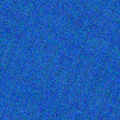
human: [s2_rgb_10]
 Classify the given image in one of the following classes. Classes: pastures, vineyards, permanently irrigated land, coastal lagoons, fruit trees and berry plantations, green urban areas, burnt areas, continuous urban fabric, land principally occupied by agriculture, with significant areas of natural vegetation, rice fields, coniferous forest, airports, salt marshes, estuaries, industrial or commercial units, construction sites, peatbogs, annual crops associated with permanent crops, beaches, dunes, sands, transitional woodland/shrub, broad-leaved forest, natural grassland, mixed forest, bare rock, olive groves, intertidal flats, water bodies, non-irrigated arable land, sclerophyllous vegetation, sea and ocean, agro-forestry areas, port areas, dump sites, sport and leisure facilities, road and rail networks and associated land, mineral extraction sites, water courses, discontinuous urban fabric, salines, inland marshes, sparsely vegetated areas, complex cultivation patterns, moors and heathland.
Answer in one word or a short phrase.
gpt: sea and ocean